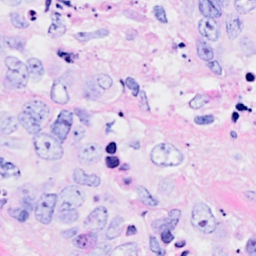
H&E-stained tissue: Breast